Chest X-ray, PA view. Patient: 32 years old, sex F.
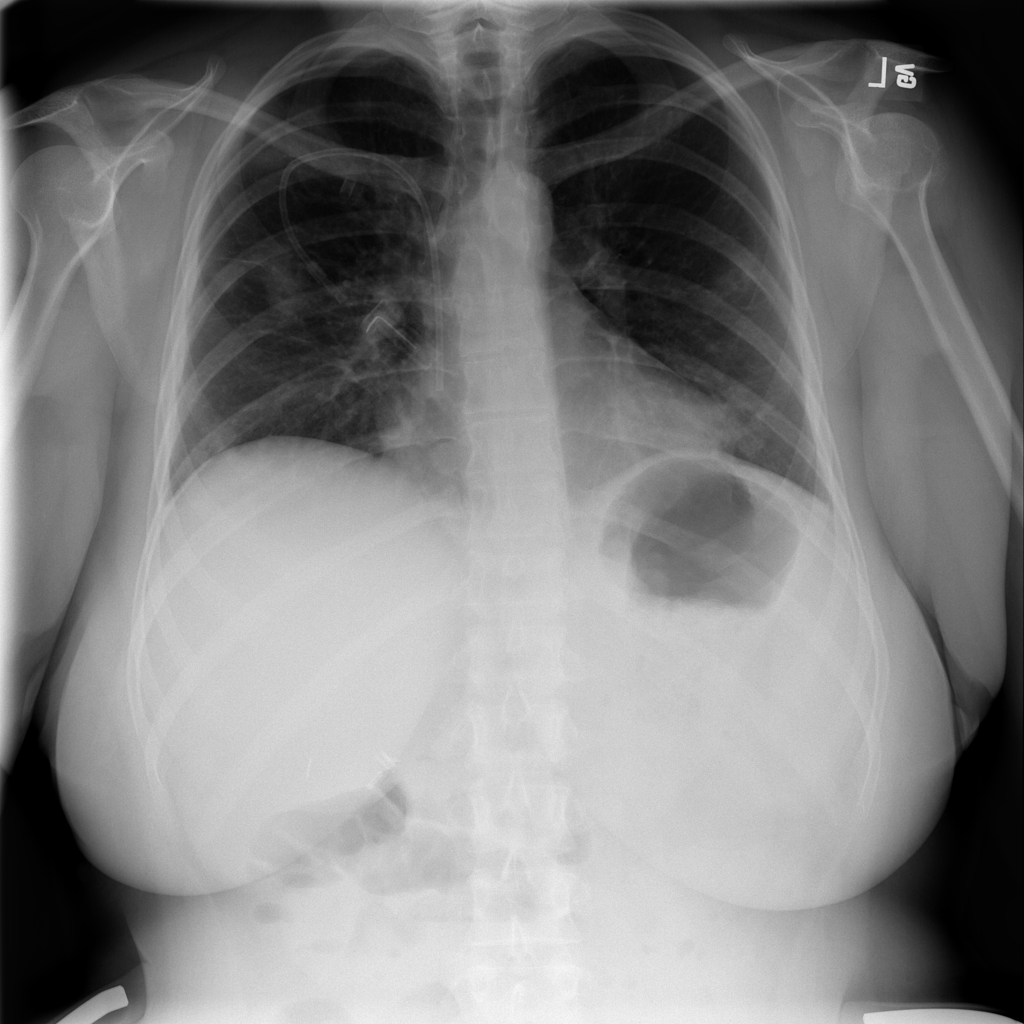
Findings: Consolidation